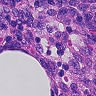
Metastatic tissue present: no